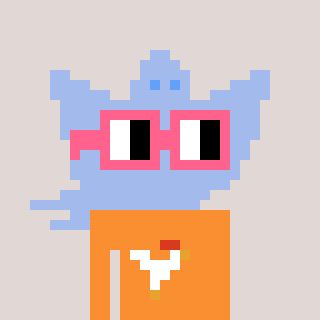
a pixel art character with square pink glasses, a ghost-B-shaped head and a orange-colored body on a warm background